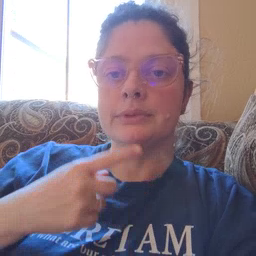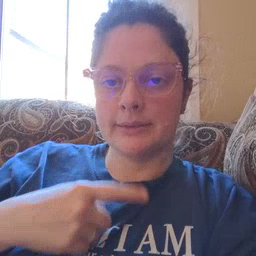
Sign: say